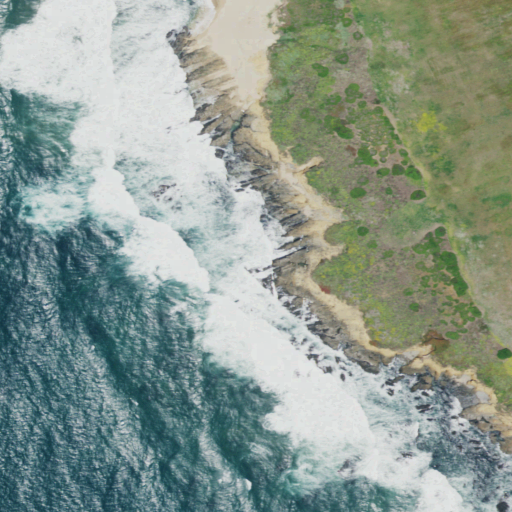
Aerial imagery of cape in California named Bolsa Point containing open water, grassland, pasture, barren land, and herbaceous wetlands